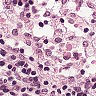
Metastatic tissue present: no